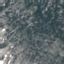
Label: HerbaceousVegetation